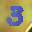
Label: 3